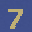
Label: 7